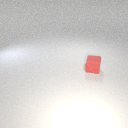
small red rubber cube